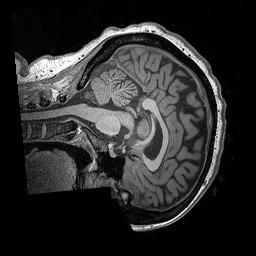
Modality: T1w
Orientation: sagittal
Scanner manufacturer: siemens
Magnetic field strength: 3 T
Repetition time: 2.3 s
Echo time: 0.00298 s